Aerial crown-view tile of a tropical tree (Barro Colorado Island, Panama), acquired 20250915:
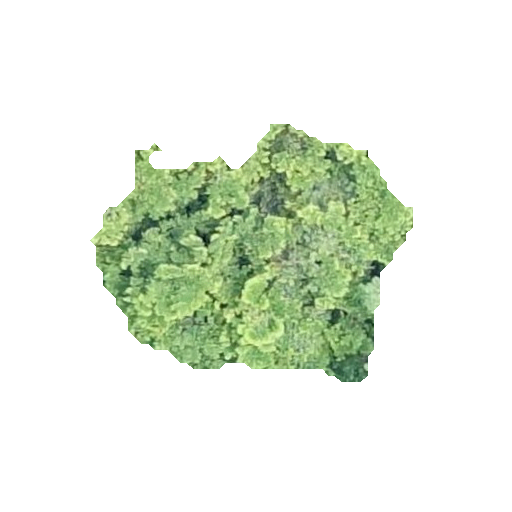
Species: Terminalia amazonia
GBIF accepted scientific name: Terminalia amazonica
Crown area: 81.778 m²